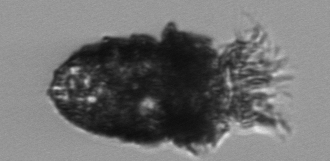
Label: Stenosemella_pacifica